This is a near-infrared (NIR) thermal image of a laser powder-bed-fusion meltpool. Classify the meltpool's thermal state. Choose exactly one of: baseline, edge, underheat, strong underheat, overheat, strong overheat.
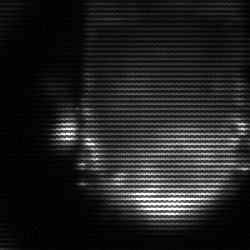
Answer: baseline